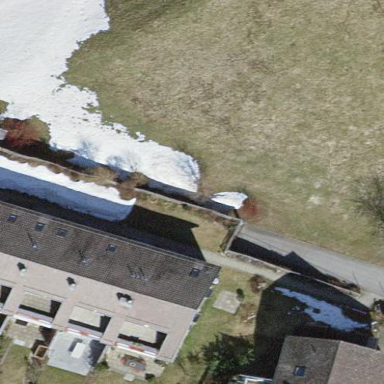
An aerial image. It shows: Group of garages.